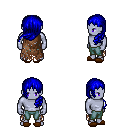
a pixel art fantasy rpg character, male body template, dark elf, purple skin, brown tattered cape, teal pants, blue left-swept hairstyle, brown slippers, four views (front, back, left, right), 2x2 character sprite sheet, small pixel art, hard edges, no anti-aliasing